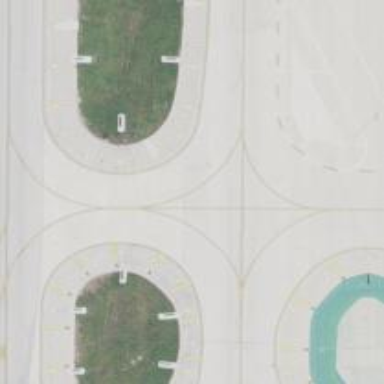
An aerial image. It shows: Image of taxiway at airport.